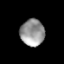
Tissue: lung
Cell type: Epithelial cells
Senescence score: 0.2214
Nuclear area (px): 630
Mean DAPI intensity: 151.021